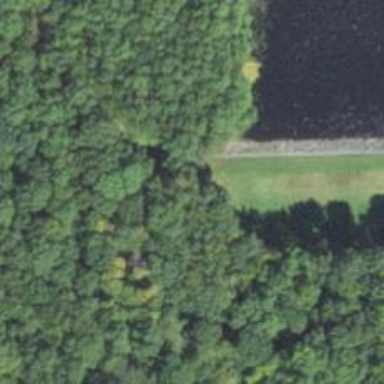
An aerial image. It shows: Dyke forming dam across the waterway.